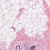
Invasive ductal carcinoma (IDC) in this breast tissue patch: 0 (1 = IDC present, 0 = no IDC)